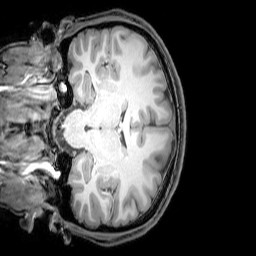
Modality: T1w
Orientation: coronal
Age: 25
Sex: male
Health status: healthy
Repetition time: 0.081 s
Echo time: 0.037 s